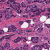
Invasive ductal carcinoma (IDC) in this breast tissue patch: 1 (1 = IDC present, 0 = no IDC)